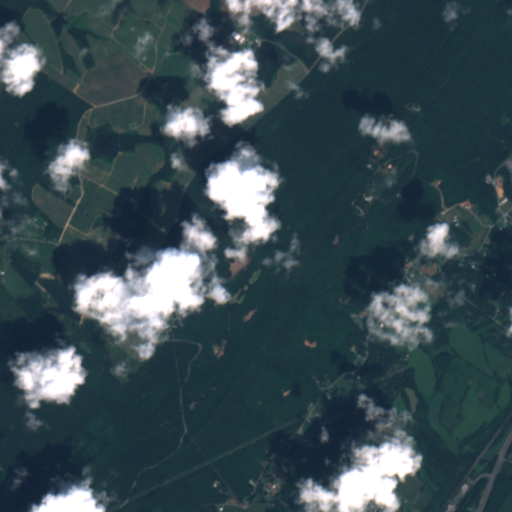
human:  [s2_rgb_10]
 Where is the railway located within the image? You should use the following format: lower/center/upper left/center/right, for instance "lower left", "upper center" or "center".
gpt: The railway is located in the lower right of the image.
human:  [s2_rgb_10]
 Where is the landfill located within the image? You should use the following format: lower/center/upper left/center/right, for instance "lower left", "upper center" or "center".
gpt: There is no landfill in the image.